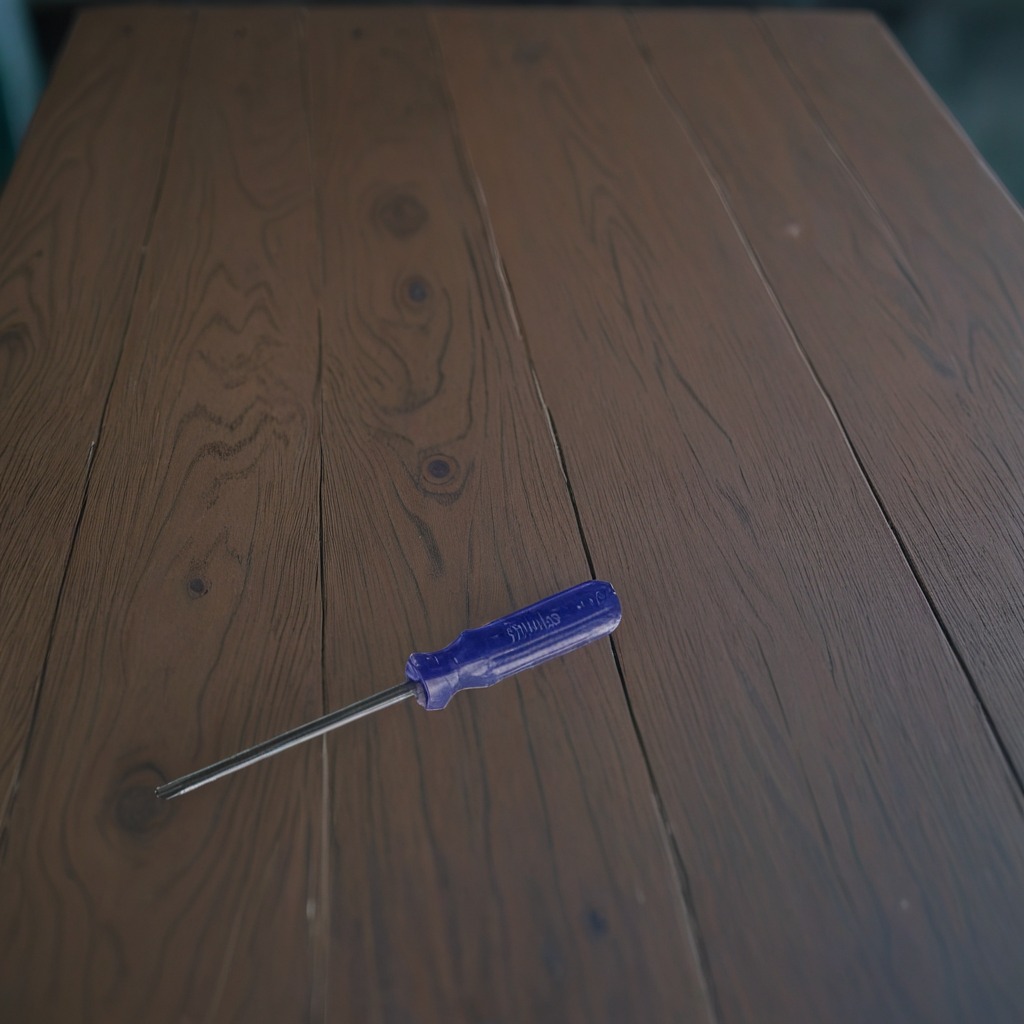
A screwdriver lies on the old table.